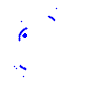
Particle: pion